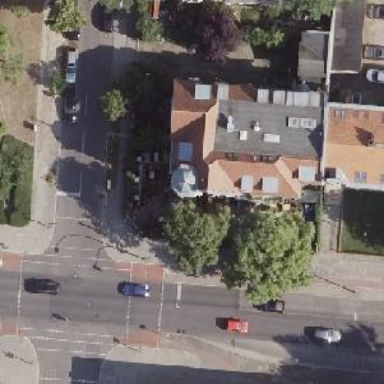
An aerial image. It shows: Restaurant.